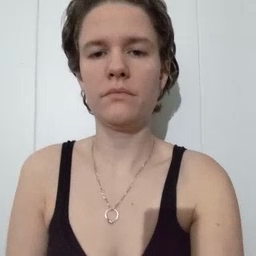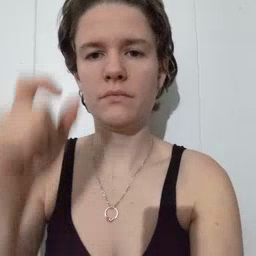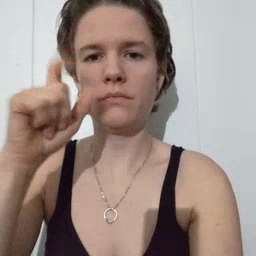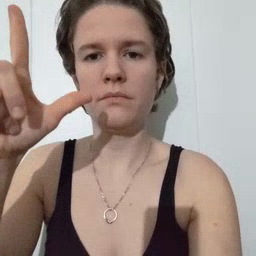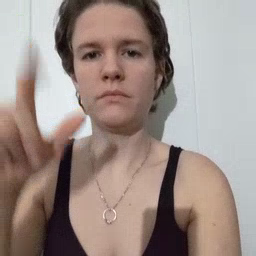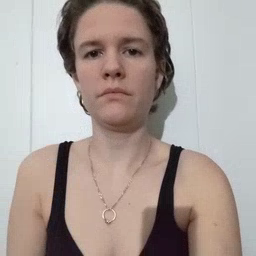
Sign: awake